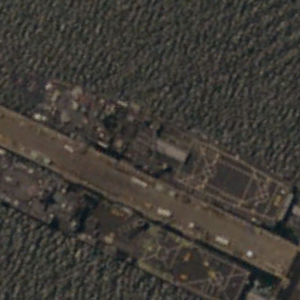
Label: assault